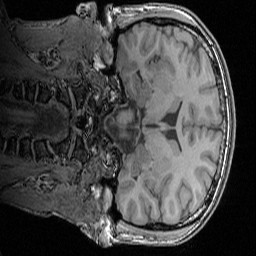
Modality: T1w
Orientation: coronal
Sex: male
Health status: ill
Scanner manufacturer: siemens
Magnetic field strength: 3 T
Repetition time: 1.57 s
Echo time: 0.00342 s